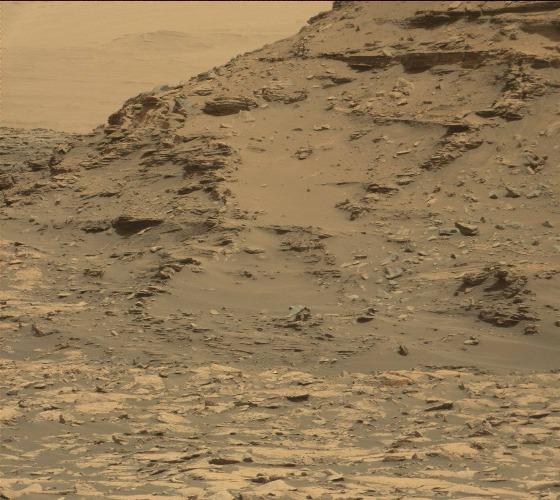
Terrain classes present: Bedrock, Gravel / Sand / Soil, Rock, Shadow, Sky / Distant Mountains